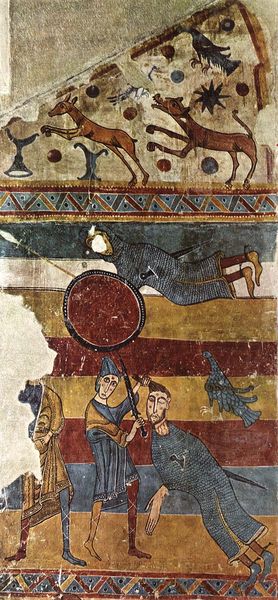
Titel: Wandmalerei aus Santa María de Tahull (ursprünglich)
Institution: Barcelona, Museo de Arte de Cataluna
Schlagwörter: adler, blau, kampf, kopf, umhang, vogel, wolf, gelb, ausschnitt, braun, haar, männer, orange, hund, hunde, rot, tiere, muster, ornament, alt, bart, enthauptung, köpfen, tod, tot, gold, haare, borte, rund, sprung, liegen, schlafen, farben, giebel, figuren, lanze, detail, wandmalerei, streifen, schild, scheibe, schwert, soldat, kreise, kugel, helm, ritter, jagd, rüstung, kaputt, reh, schneiden, springen, antik, mittelalter, fresko, bote, bitten, buchmalerei, kettenhemd, buchmalere, simson, samson, 1000